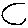
Label: moon